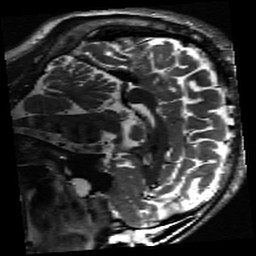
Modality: inplaneT2
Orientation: sagittal